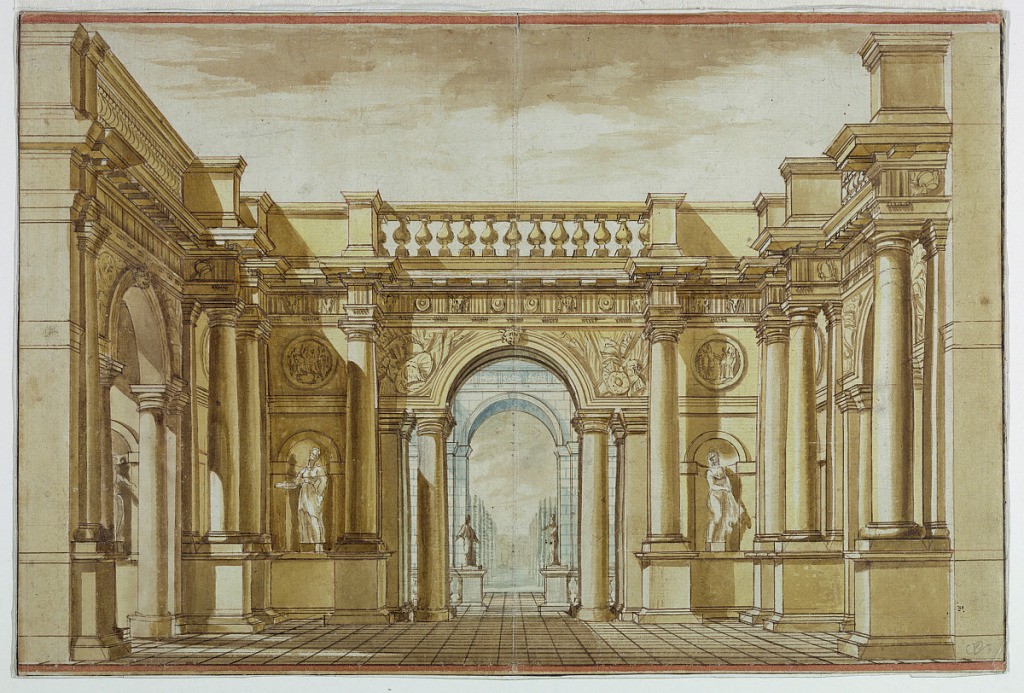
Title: Stage Design: Walled Courtyard with View of a Garden
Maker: Andrea Pozzo, Italian, 1642–1709
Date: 1699–1700
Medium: Pen and brown, red ink, watercolor on paper
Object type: Drawing
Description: Horizontal rectangle showing a paved courtyard decorated with Tuscan columns, roundels and  and sculpture niches, with a view onto a garden through central arch